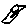
Label: bird